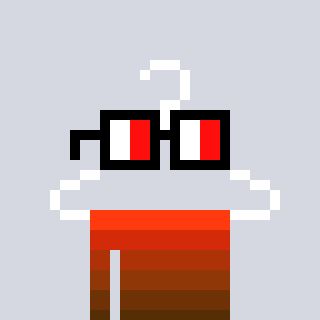
a pixel art character with square glasses with black frames and red eyes, a hanger-shaped head and a bege-colored body on a cool background